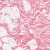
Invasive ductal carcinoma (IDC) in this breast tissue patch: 0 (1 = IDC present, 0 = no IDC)